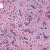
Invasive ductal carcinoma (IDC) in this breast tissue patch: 1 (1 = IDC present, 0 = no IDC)